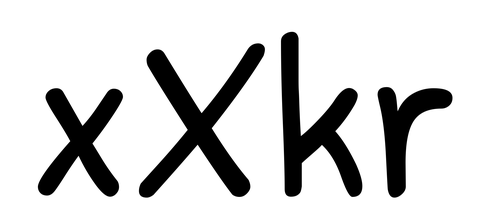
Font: PatrickHand-Regular